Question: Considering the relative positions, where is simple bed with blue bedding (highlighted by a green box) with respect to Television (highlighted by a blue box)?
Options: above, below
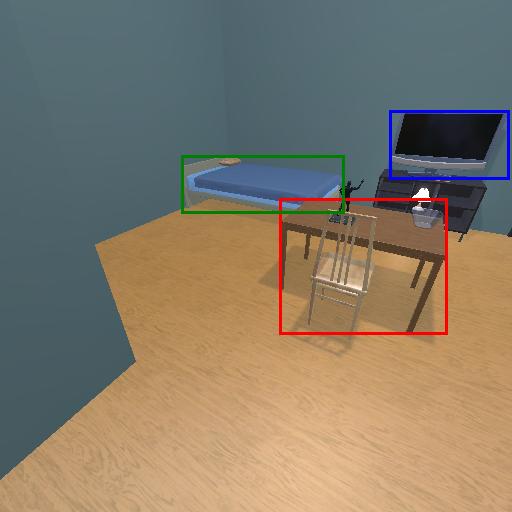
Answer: above